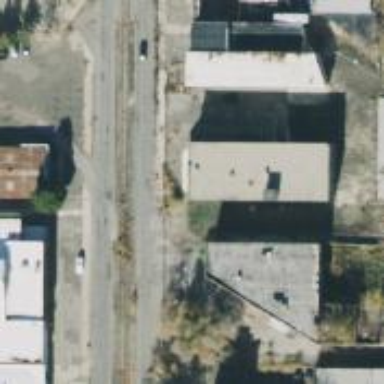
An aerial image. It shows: Commercial building.